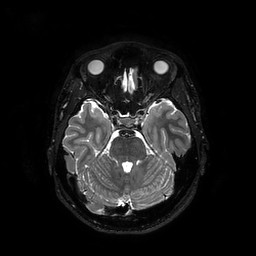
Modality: T2w
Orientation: coronal
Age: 26
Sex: male
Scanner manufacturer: philips
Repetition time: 2.5 s
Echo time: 0.331 s